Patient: sex M, age 83
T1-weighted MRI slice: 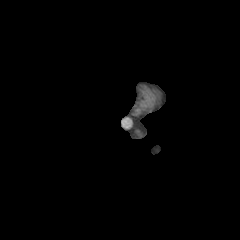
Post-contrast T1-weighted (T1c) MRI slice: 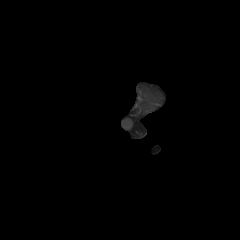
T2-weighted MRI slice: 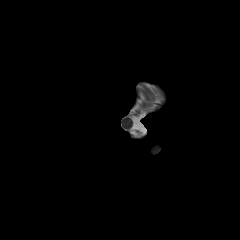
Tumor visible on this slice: no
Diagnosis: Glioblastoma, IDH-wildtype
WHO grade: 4